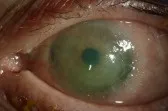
Enlargement of CIN, increased corneal epithelial defect size.
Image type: medical_photograph (other_medical_photograph)